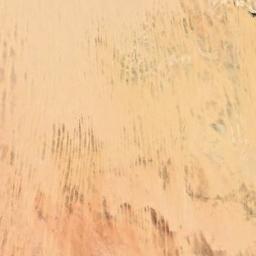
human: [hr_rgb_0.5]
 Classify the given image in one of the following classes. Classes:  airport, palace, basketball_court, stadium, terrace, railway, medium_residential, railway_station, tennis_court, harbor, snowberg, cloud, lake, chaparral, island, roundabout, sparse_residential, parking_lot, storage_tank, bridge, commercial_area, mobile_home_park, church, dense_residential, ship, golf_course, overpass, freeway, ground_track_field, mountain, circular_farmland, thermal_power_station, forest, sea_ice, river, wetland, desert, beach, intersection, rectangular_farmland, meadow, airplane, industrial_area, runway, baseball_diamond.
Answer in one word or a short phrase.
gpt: desert